Question: When I view a particular FileMaker Pro layout, the calculated field Invoice Check Grouping shows up as blank when viewed in either list or grid mode. However, while in grid mode, if I click on a particular Invoice Check Grouping cell, the expected value appears.

In the above image, note how only the currently selected Invoice Check Grouping cell's value shows. I would expect all cells in that column to correctly show their values all the time.
How would I get this column's value appearing all the time? (Note: Invoice Check Grouping is a computed/calculated field.)
Thank you,
Ben
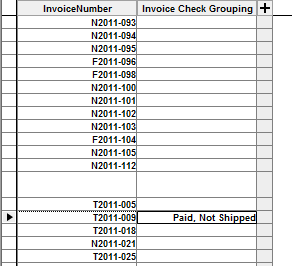
Answer: There's something wrong with either the formula itself or, perhaps, the field's formatting. E.g. it could be that the calculation type is set to Number, and the field's Number formatting is set not to show the value when zero. If this is not the case, I'd check the field's conditional formatting rules and then the formula itself.